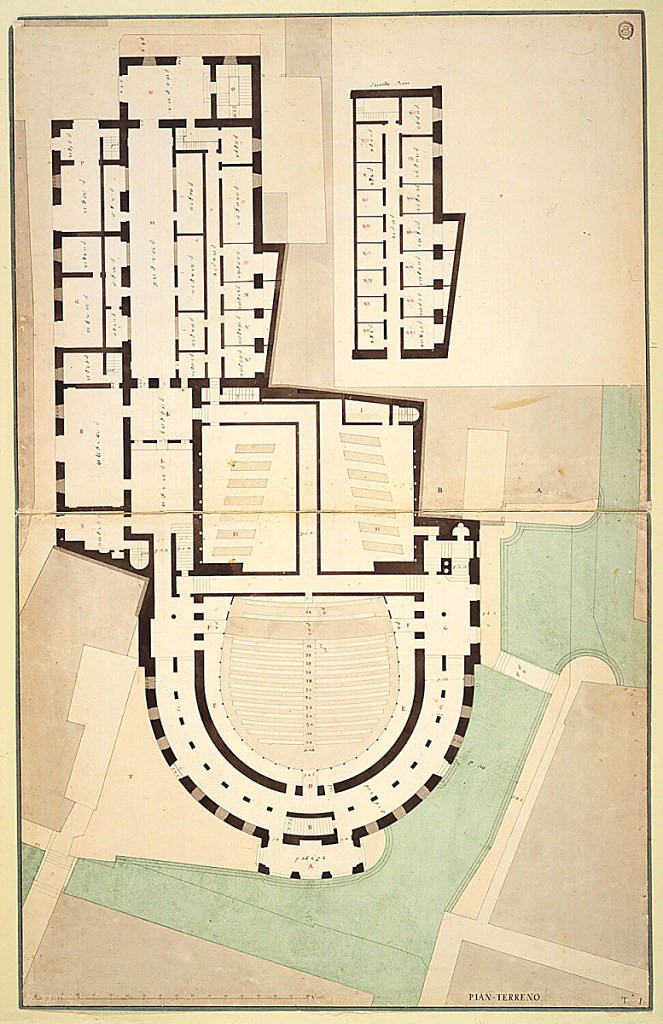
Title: Competition Design for La Fenice, Venice: Ground Plan
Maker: D. Cerato, Italian
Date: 1788
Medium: Pen and black ink, brush and gray wash, watercolor on two sheets of white laid paper, laid down on blue paper with added border of blue paper
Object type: Drawing
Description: Ground plan of the theatre: horse-shoe shaped space and entry at bottom; exterior spaces (canal?) indicated in green.